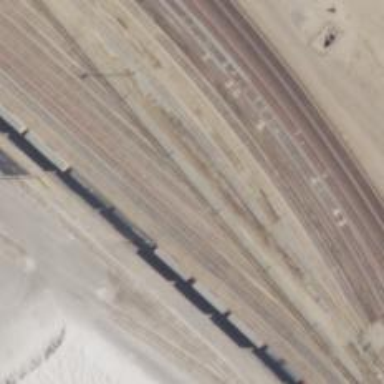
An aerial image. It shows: Railway yard in service.